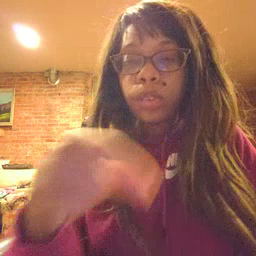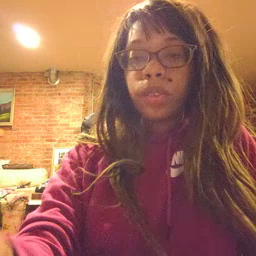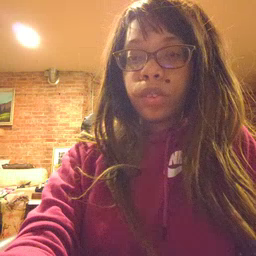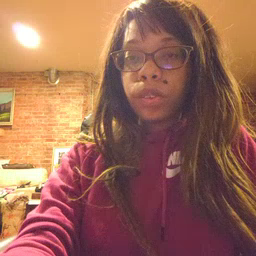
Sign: cereal